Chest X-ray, PA view. Patient: 50 years old, sex F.
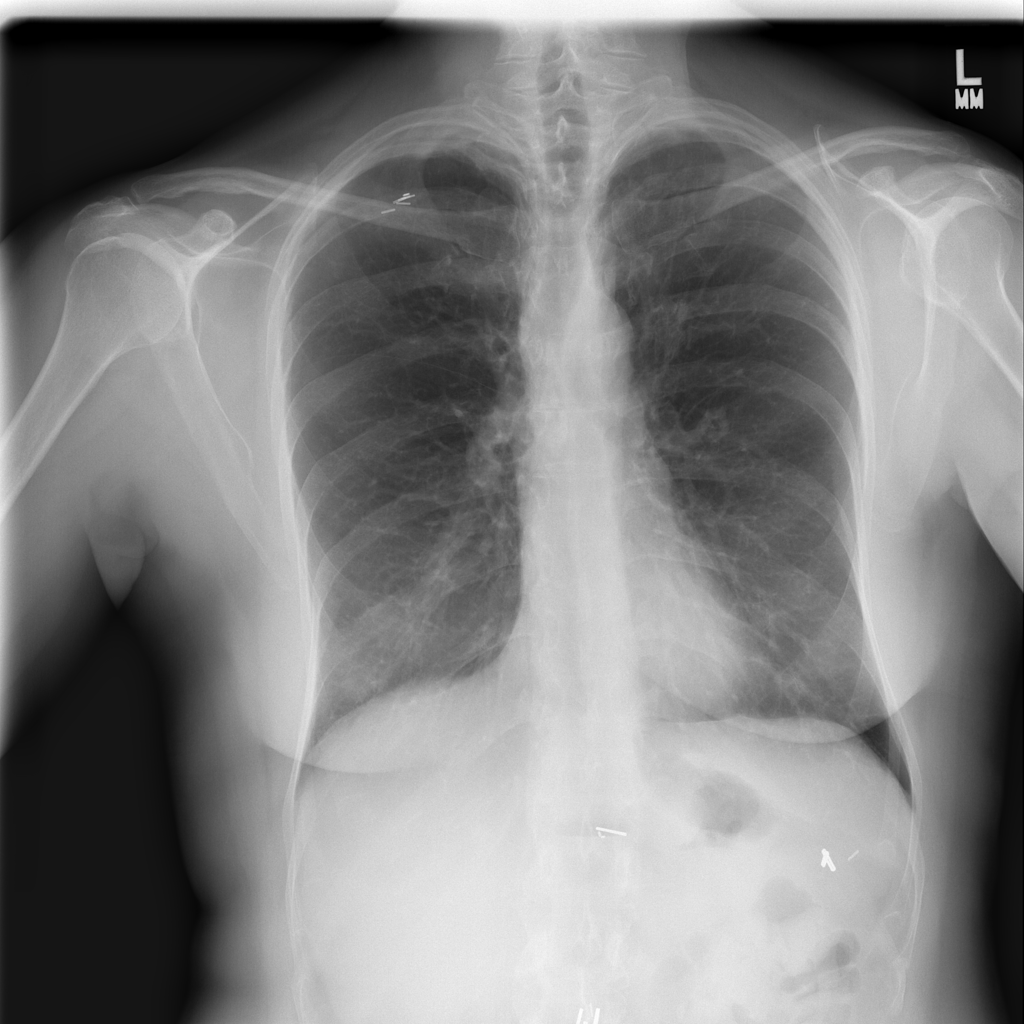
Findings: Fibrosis